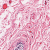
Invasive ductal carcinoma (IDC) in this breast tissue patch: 0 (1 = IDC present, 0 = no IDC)